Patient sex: M
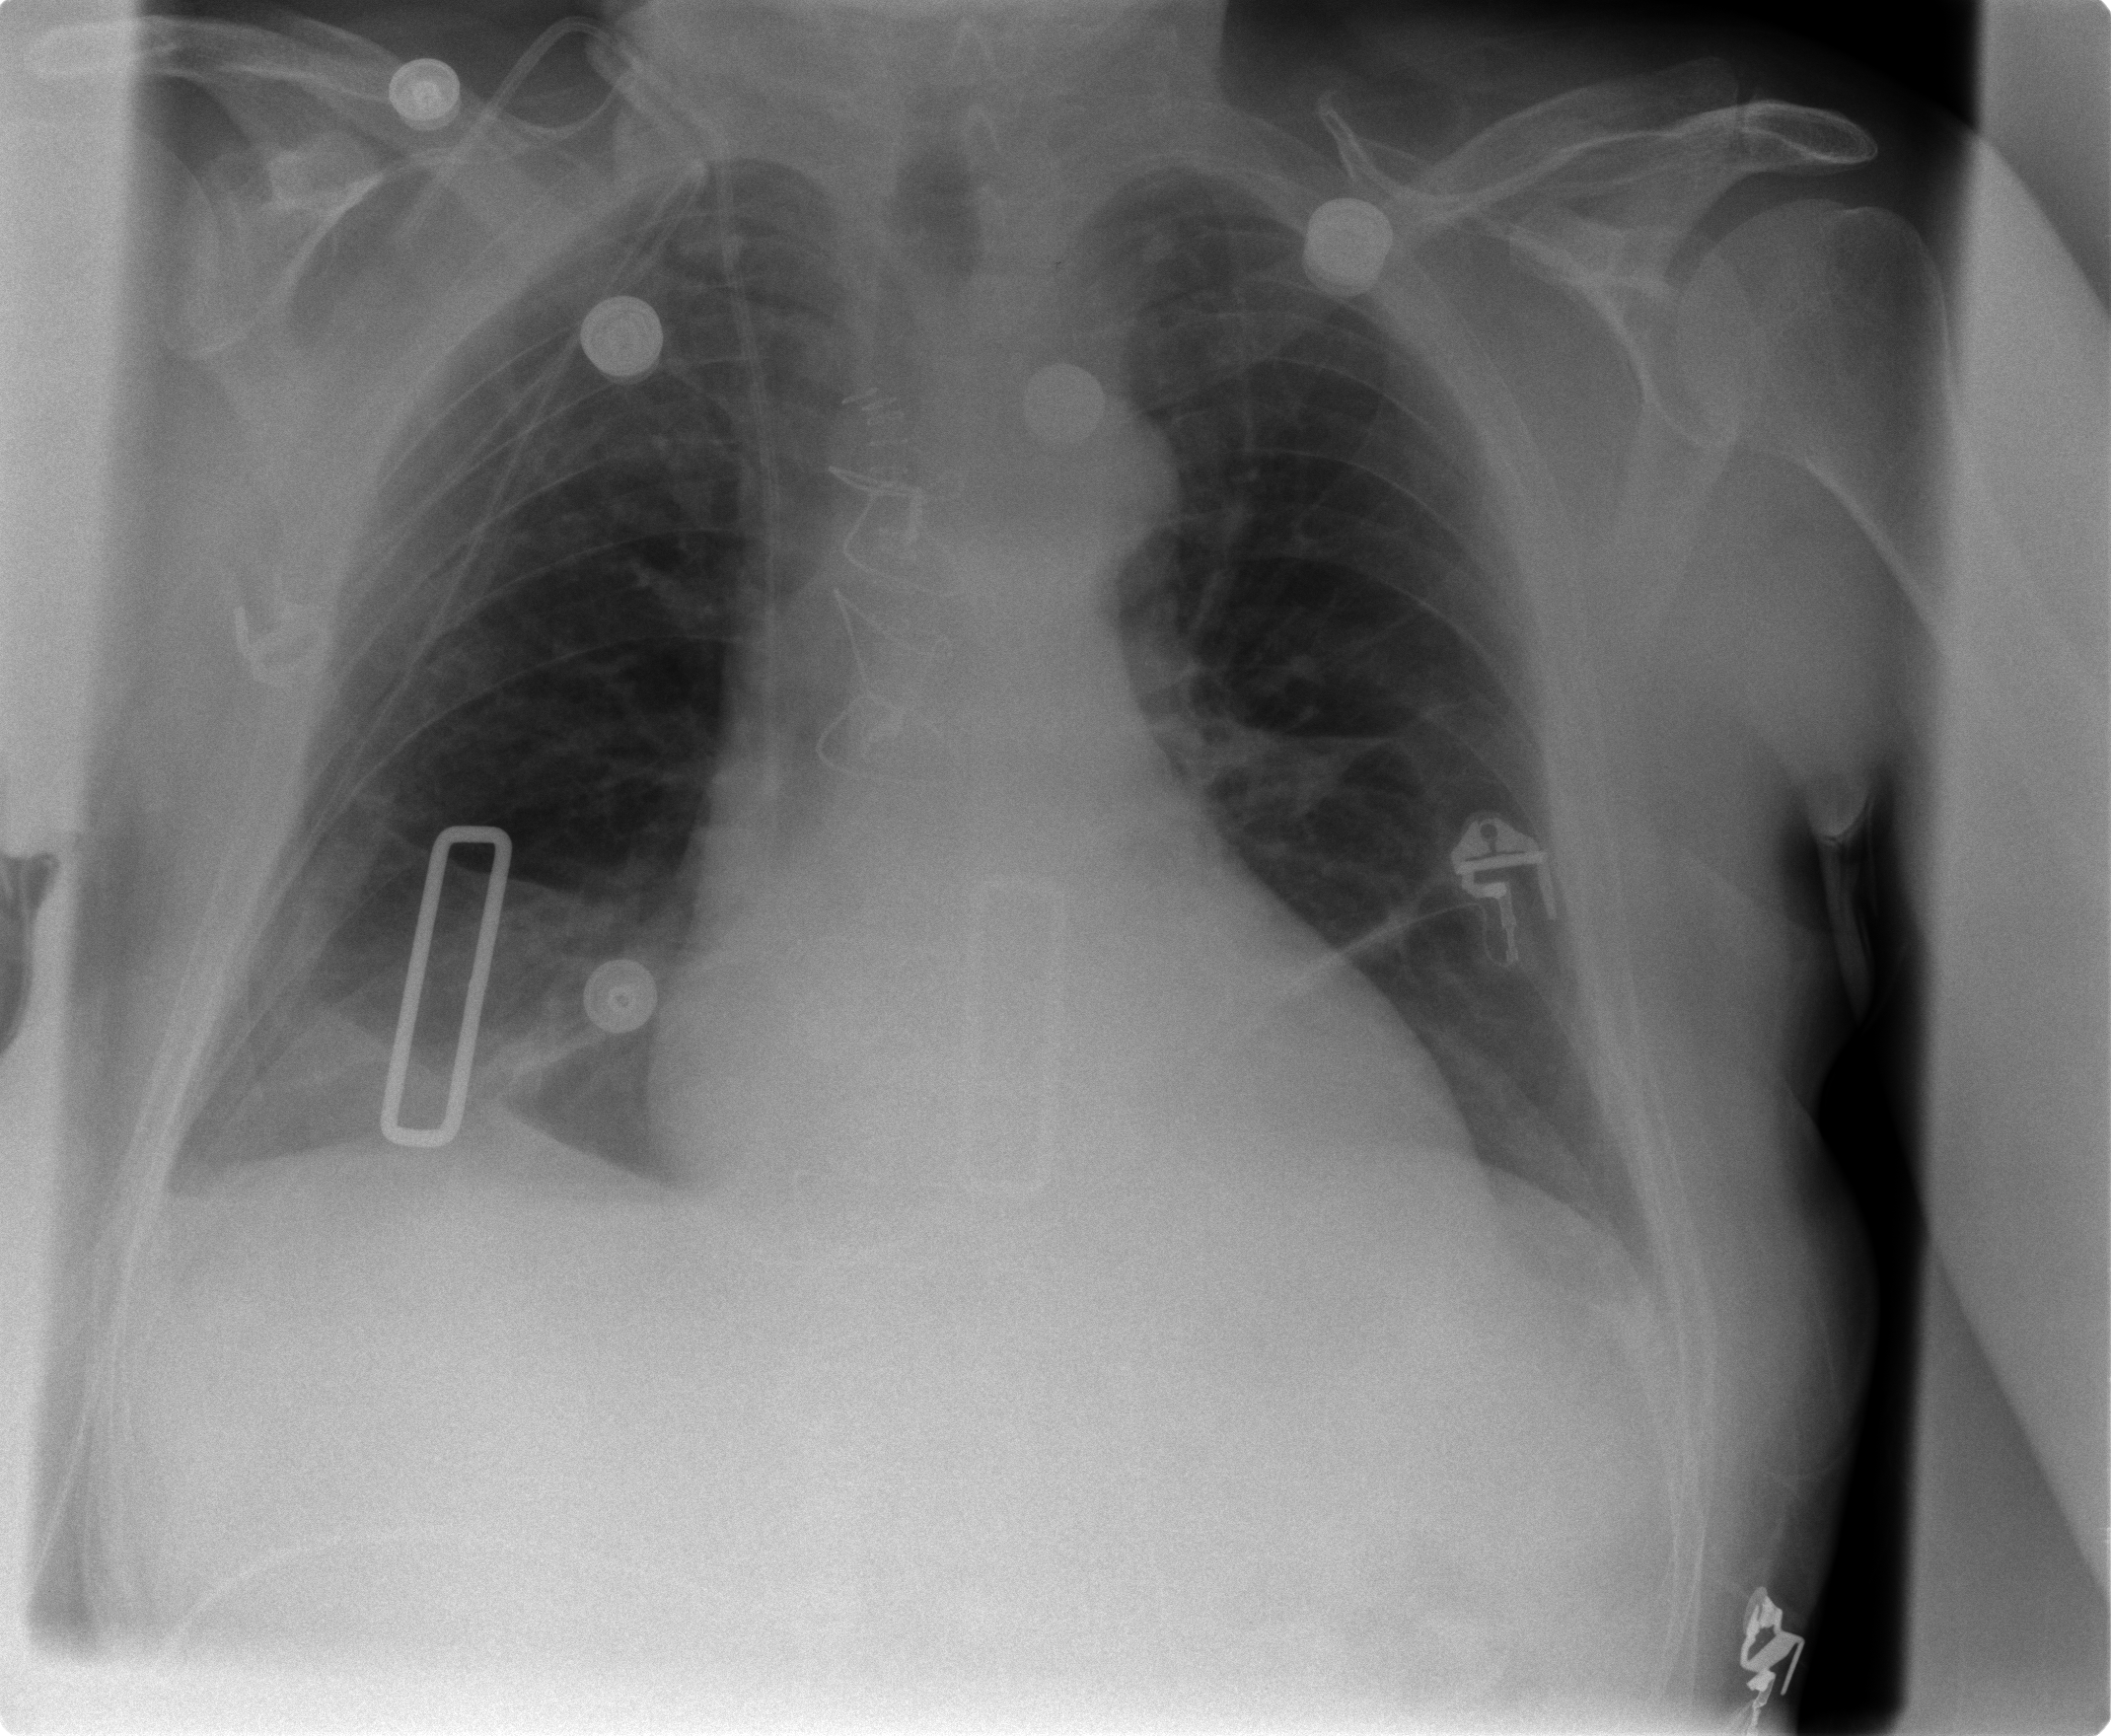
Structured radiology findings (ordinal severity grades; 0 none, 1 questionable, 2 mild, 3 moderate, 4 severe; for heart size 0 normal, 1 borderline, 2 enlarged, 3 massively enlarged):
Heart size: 2
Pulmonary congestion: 0
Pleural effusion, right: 2
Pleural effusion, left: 0
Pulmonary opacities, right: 0
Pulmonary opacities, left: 0
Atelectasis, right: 2
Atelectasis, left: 2